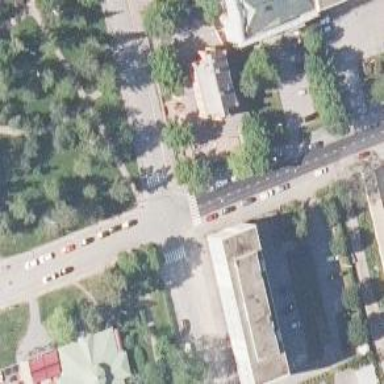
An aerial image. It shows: Uncontrolled crossing on the road.